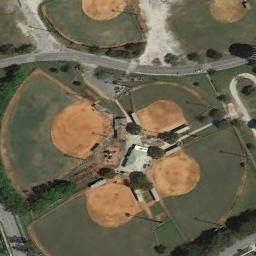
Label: baseball_diamond